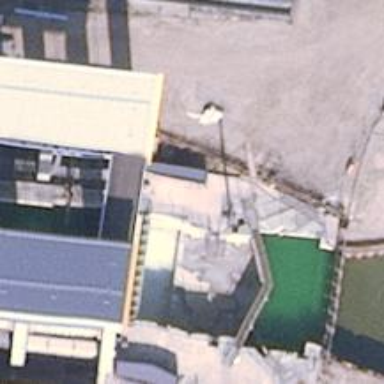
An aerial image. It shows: Lock gate on waterway.